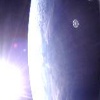
Label: sunburn